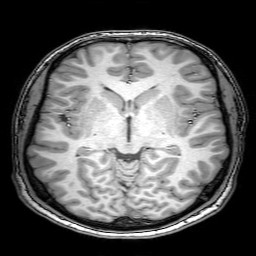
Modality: T1w
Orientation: coronal